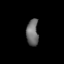
Tissue: lung
Cell type: Epithelial cells
Senescence score: 0.2082
Nuclear area (px): 310
Mean DAPI intensity: 110.081